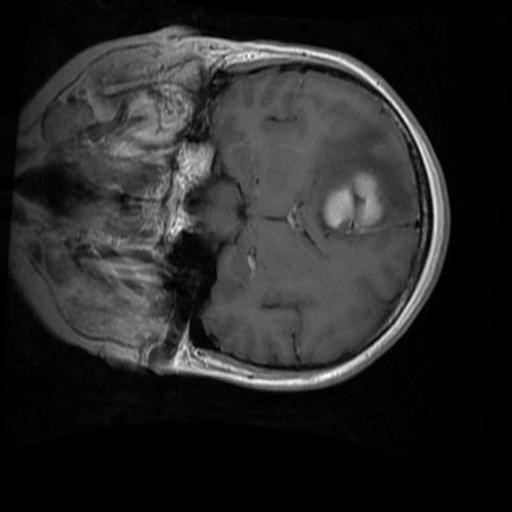
Label: brain_menin